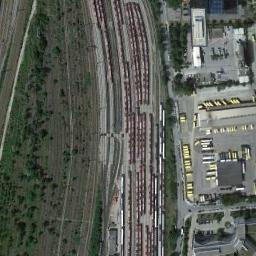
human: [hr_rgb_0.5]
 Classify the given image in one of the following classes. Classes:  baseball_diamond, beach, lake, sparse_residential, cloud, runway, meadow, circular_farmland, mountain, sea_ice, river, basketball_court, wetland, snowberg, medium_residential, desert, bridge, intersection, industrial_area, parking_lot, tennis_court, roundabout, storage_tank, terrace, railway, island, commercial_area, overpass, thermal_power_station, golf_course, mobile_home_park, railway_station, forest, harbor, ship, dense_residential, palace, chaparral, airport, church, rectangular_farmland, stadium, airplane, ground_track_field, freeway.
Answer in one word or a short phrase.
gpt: railway